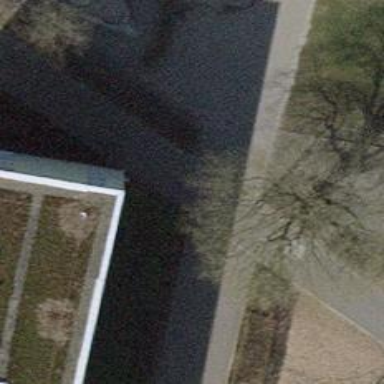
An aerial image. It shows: Bollard.